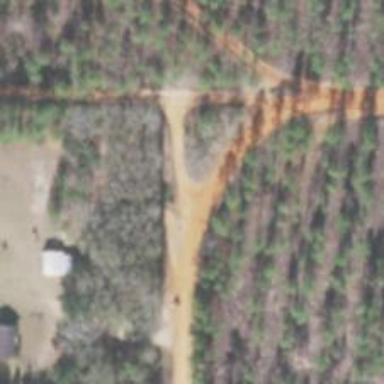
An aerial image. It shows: Unclassified road.